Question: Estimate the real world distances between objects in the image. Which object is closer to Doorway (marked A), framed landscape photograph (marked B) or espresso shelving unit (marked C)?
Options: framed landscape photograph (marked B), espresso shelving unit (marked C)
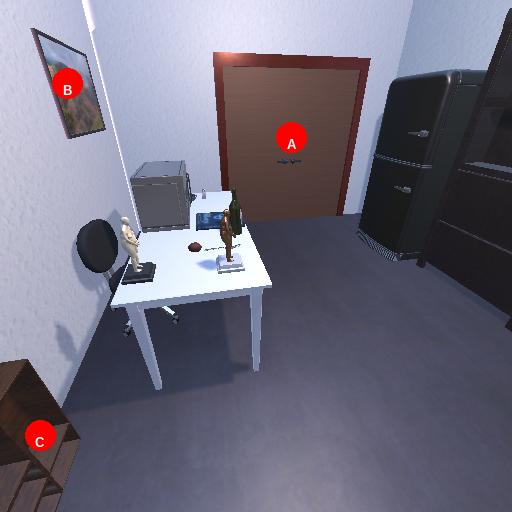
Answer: framed landscape photograph (marked B)